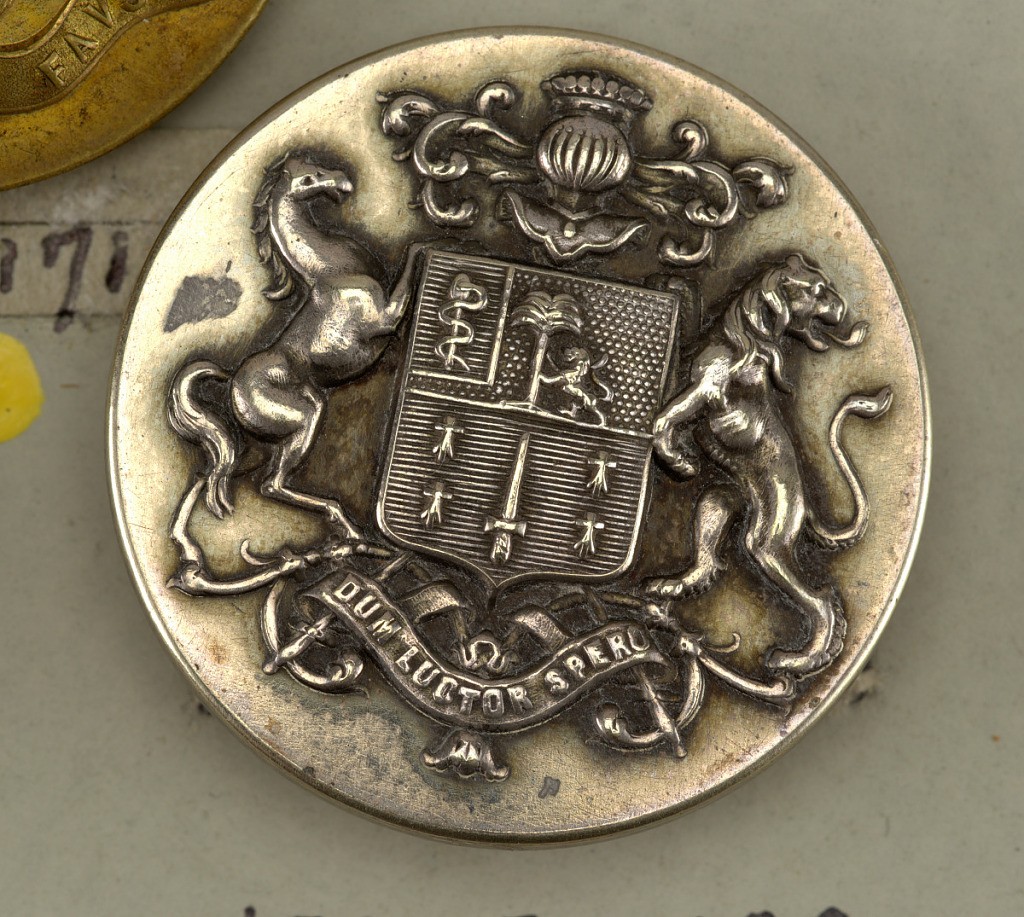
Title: Button
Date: late 18th century
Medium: Copper, shark skin
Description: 1931-59-122: Circular copper button ornamented with shark skin ...